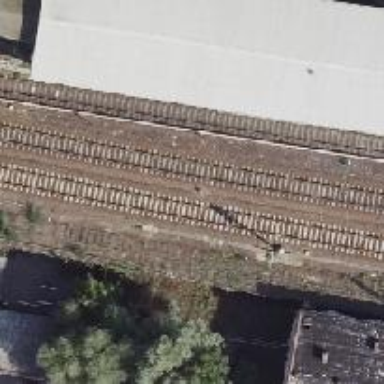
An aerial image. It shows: Railway signal.